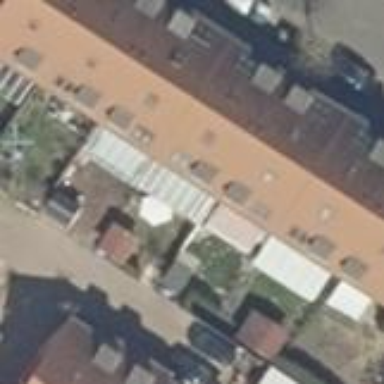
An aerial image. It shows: Terrace building.